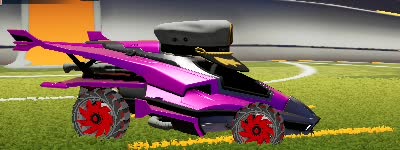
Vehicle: aftershock